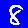
Digit: 8